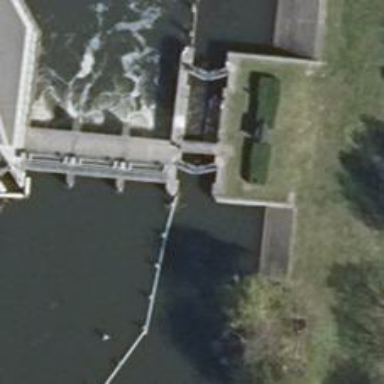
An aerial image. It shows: Lock gate on waterway.